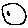
Label: moon